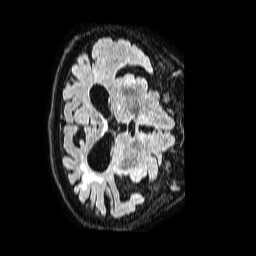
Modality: FLAIR
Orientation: axial
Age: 76
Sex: female
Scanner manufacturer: philips
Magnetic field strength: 1.5 T
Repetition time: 4.8 s
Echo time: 0.3 s